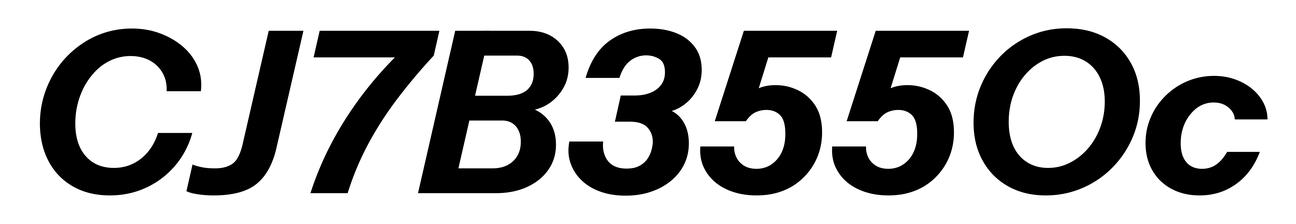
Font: InstrumentSans-Italic_Bold_Italic